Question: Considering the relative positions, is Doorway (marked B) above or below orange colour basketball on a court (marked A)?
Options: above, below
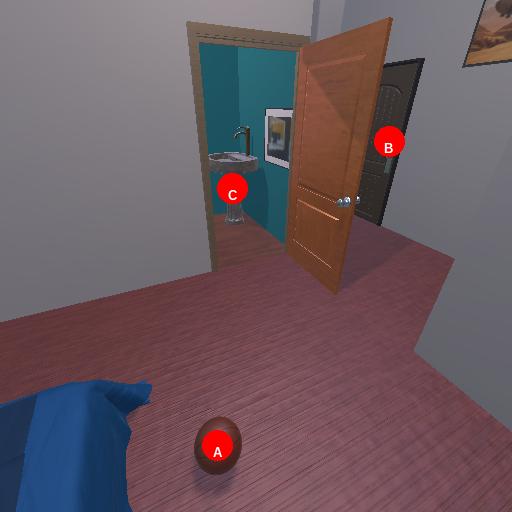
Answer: above